Question: Count the number of objects in the diagram.
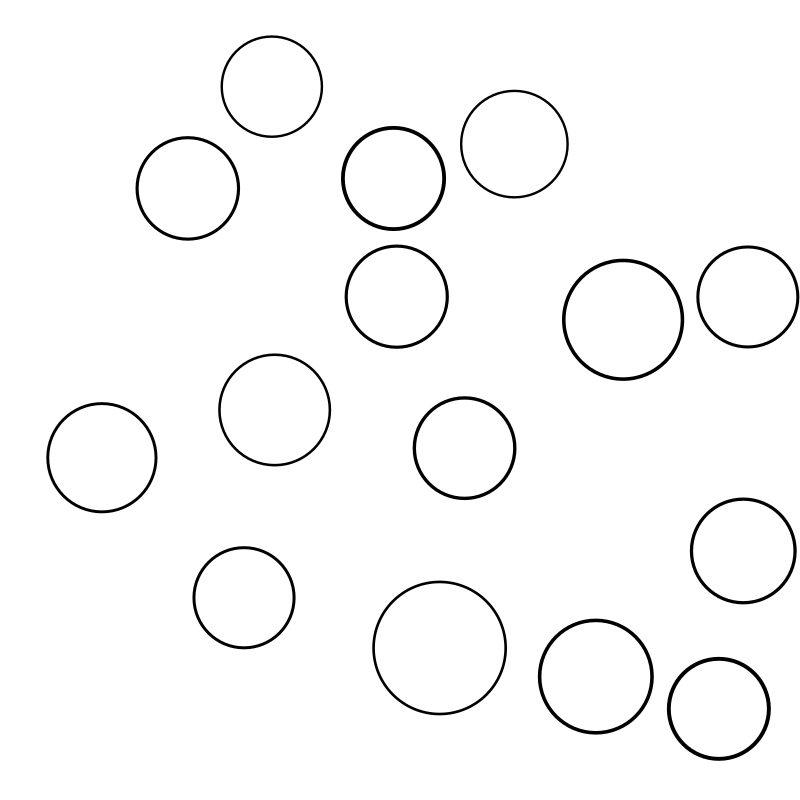
Answer: 15